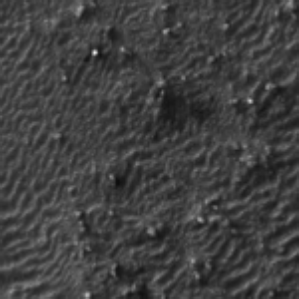
Label: frost